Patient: sex F, age 31
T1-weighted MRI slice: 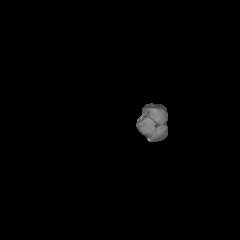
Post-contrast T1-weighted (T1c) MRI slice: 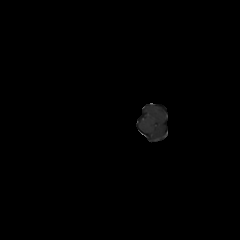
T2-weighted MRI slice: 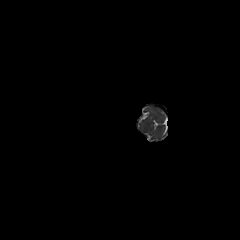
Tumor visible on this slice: no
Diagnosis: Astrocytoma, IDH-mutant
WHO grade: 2